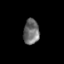
Tissue: skin
Cell type: Epithelial cells
Senescence score: 0.2276
Nuclear area (px): 389
Mean DAPI intensity: 110.221